【题型】填空题　【知识点】平面几何　【难度】easy
如图, 已知 $\angle ABC = 31^\circ$, $\angle 1 = \angle 2$, 求 $\angle A$ 的度数。

解：因为 $\angle 1 = \angle 2$(已知),

所以 $\_\_$($\_\_$)。

得 $\_\_$($\_\_$)。

因为 $\angle ABC = 31^\circ$(已知),

所以 $\angle A = 180^\circ - \angle \_ = \_$(等式性质)。
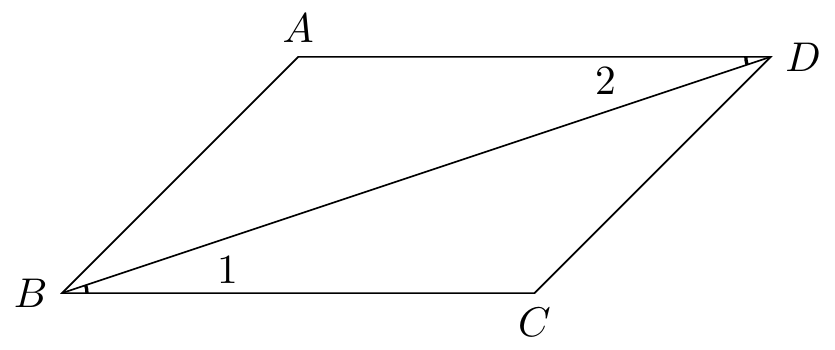
【解答】
解：因为 $\angle 1 = \angle 2$(已知),

所以 $AD // BC$(内错角相等两直线平行)。

得 $\angle A + \angle ABC = 180^\circ$(两直线平行同旁内角互补)。

因为 $\angle ABC = 31^\circ$(已知),

所以 $\angle A = 180^\circ - \angle ABC = 149^\circ$(等式性质)。

故答案为：$149^\circ$。